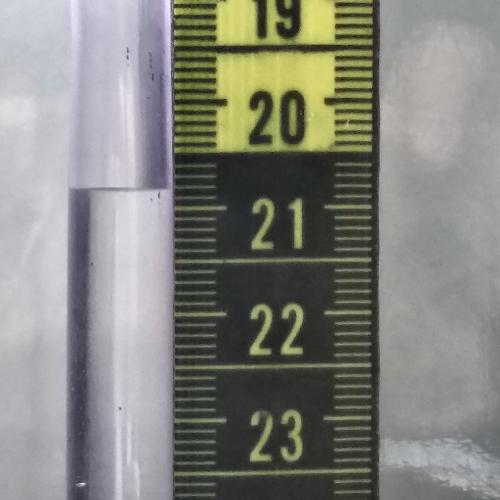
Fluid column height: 20.8 cm